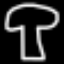
Label: mushroom